Question: I'm making a Python script that searches for a term on <URL> and gets PDF links only.
I am trying to grab the "green" search results that are marked with '<cite>'. They are not links, only titles.

This is what I have so far:
'''
from bs4 import BeautifulSoup
import requests
import re
url = "http://www.google.com/search?q=shakespeare+pdf"
get = requests.get(url).text
soup = BeautifulSoup(get)
pdf = re.compile(r"\.(pdf)")
cite_pdfs = soup.find_all(pdf, class_="_Rm")
print cite_pdfs
'''
However, the list only returns '[]' i.e. nothing.
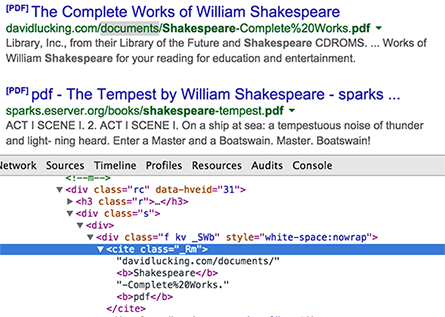
Answer: Here is a good implementation for it.I used <URL> in order to passby 'HTTP Error 403: Forbidden'
'''
from BeautifulSoup import BeautifulSoup
import urllib2
site= "http://www.google.com/search?q=shakespeare+pdf"
hdr = {'User-Agent': 'Mozilla/5.0 (X11; Linux x86_64) AppleWebKit/537.11 (KHTML, like Gecko) Chrome/23.0.1271.64 Safari/537.11',
'Accept': 'text/html,application/xhtml+xml,application/xml;q=0.9,*/*;q=0.8',
'Accept-Charset': 'ISO-8859-1,utf-8;q=0.7,*;q=0.3',
'Accept-Encoding': 'none',
'Accept-Language': 'en-US,en;q=0.8',
'Connection': 'keep-alive'}
req = urllib2.Request(site, headers=hdr)
try:
page = urllib2.urlopen(req).read()
soup = BeautifulSoup(page)
ka=soup.findAll('cite',attrs={'class':'_Rm'})
for i in ka:
print i.text
except urllib2.HTTPError, e:
print e.fp.read()
'''
and here are the results,
'''
davidlucking.com/documents/Shakespeare-Complete%20Works.pdf
www.artsvivants.ca/pdf/.../shakespeare_overvie...
www.folgerdigitaltexts.org/PDF/Ham.pdf
sparks.eserver.org/.../shakespeare-tempest.pdf
manybooks.net/.../shakespeetext94shaks12.htm...
www.w3.org/People/maxf/.../hamlet.pdf
www.adweek.com/.../free...shakespeare.../1868...
www.goodreads.com/ebooks/.../1420.Hamlet
calhoun.k12.il.us/teachers/wdeffenbaugh/.../Shakespeare%20Sonnets.pdf
www.freeclassicebooks.com/william_shakespea...
'''